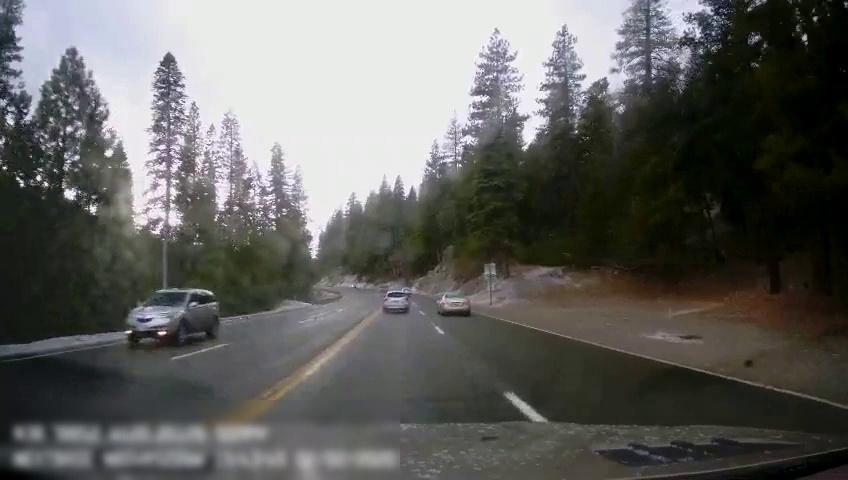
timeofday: Day
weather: Cloudy
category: Drivable Space
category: Vehicles | Car
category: Vehicles | Car
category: Vehicles | SUV
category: Lanes | Current Lane
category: Lanes | Current Lane
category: Lanes | Opposite Lane
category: Lanes | Opposite Lane
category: Lanes | Current Lane
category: Lanes | Opposite Lane